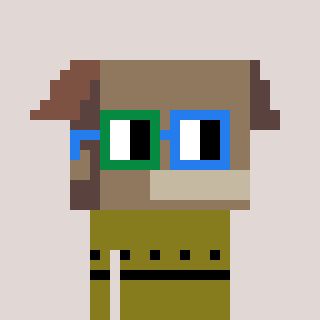
a pixel art character with square green and blue glasses, a box-shaped head and a gunk-colored body on a warm background